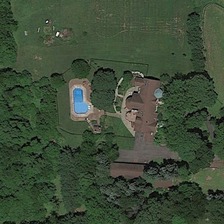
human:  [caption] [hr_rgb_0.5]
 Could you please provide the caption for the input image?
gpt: a building with a swimming pool is surrounded by many green trees and meadows .

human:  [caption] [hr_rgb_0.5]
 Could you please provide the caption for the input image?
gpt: a building with a swimming pool is surrounded by many green trees and meadows .

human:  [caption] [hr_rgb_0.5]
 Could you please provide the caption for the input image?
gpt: a building with a swimming pool is surrounded by many green trees and meadows .

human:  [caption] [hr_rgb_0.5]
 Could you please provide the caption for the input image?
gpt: a building with a swimming pool is surrounded by many green trees and meadows .

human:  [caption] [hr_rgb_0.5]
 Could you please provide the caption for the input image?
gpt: a building with a swimming pool is surrounded by many green trees and meadows .